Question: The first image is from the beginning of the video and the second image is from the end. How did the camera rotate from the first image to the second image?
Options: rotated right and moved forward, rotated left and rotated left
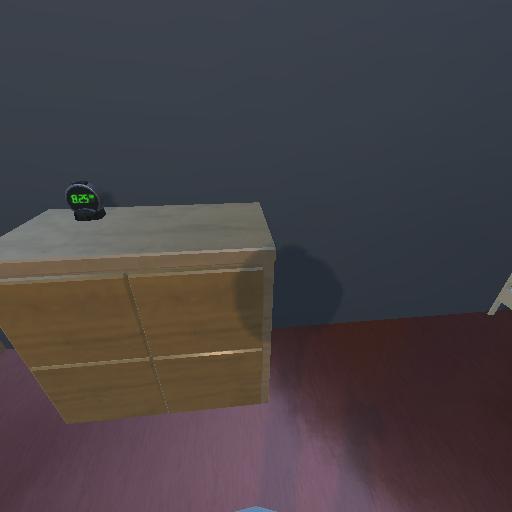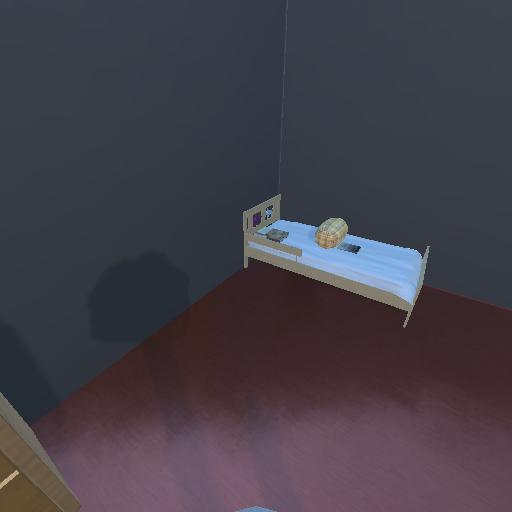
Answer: rotated right and moved forward